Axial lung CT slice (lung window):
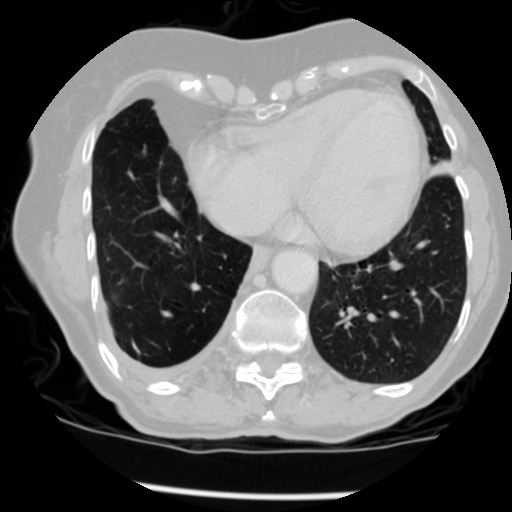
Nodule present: no